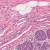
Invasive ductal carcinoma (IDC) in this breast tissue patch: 0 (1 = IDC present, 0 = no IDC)